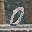
Label: 0